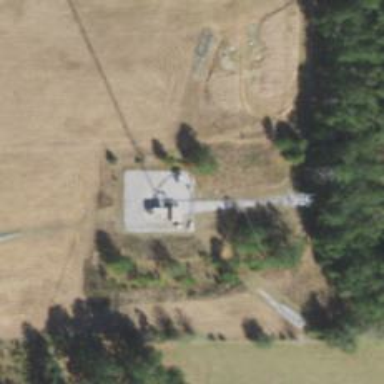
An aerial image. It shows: Mast tower used for communication.